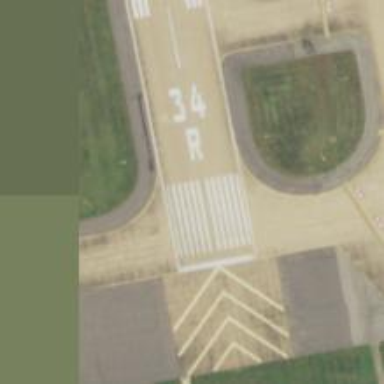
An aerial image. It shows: Image of taxiway at airport.